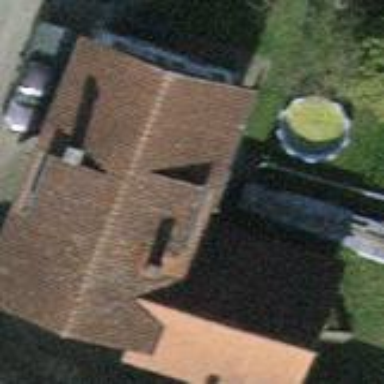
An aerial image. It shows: Detached building with dome-shaped roof.